Brain MRI, t2w sequence, axial 2D slice.
Patient: age 34, sex F, weight 90 kg, height 1.9 m
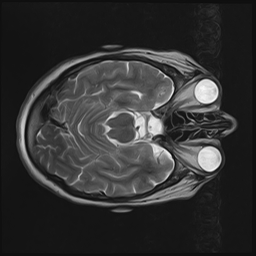